Question: I have to generate the following figure according to user fed values. How do I go about drawing the arcs (B-C-F as in figure, circular in nature) given their start point & end point (B & F respectively) & the height from the segment BF? I can do some geometric calculations & get the radius & all, but how do I draw the arc?

I have tried using the 'Graphics.DrawCurve()' method, but it doesn't work as expected. How can I make this method work for circular arcs? Any other workaround is also welcome.
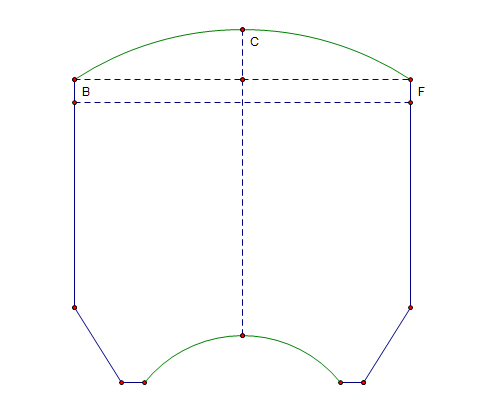
Answer: Got it! Thanks @Mitch & @Idle_Mind
Using the builtin 'DrawArc' method of 'Graphics'
'''
Friend Function draw_tank() As Boolean
' Create pen.
Dim blackPen As New Pen(Color.Black, 3)
' Create rectangle to bound ellipse.
Dim rect As New Rectangle(100, 100, 200, 200)
' Keeping the width & length same (200) we get a circle
' Create start and sweep angles on ellipse.
Dim startAngle As Single = 225.0F
Dim sweepAngle As Single = 90.0F
' Draw arc to screen.
Dim myarc As Graphics = Me.CreateGraphics
myarc.DrawArc(blackPen, rect, startAngle, sweepAngle)
Return True
End Function
'''
Suggestions/Improvements welcome.
Note - This isn't the actual function from my code.